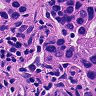
Metastatic tissue present: yes